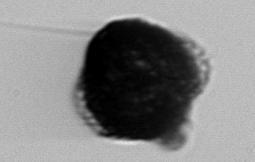
Label: Gonyaulax